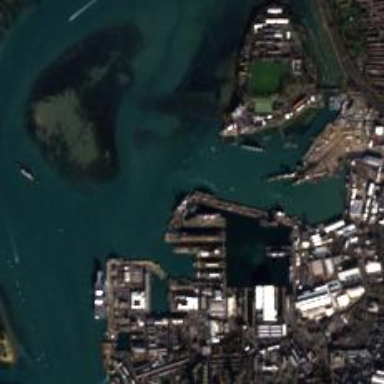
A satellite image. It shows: Man-made quay.